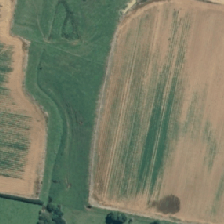
Land cover: shortrotation_cropland